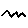
Label: zigzag